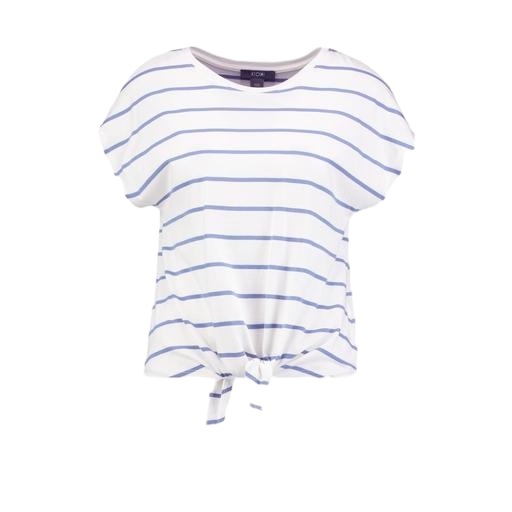
white striped knotted tee, blue women's stripe true t-shirt, blue women's striped shirt, white background